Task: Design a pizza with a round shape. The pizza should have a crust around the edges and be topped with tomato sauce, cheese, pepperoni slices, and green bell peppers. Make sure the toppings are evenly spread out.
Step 164:
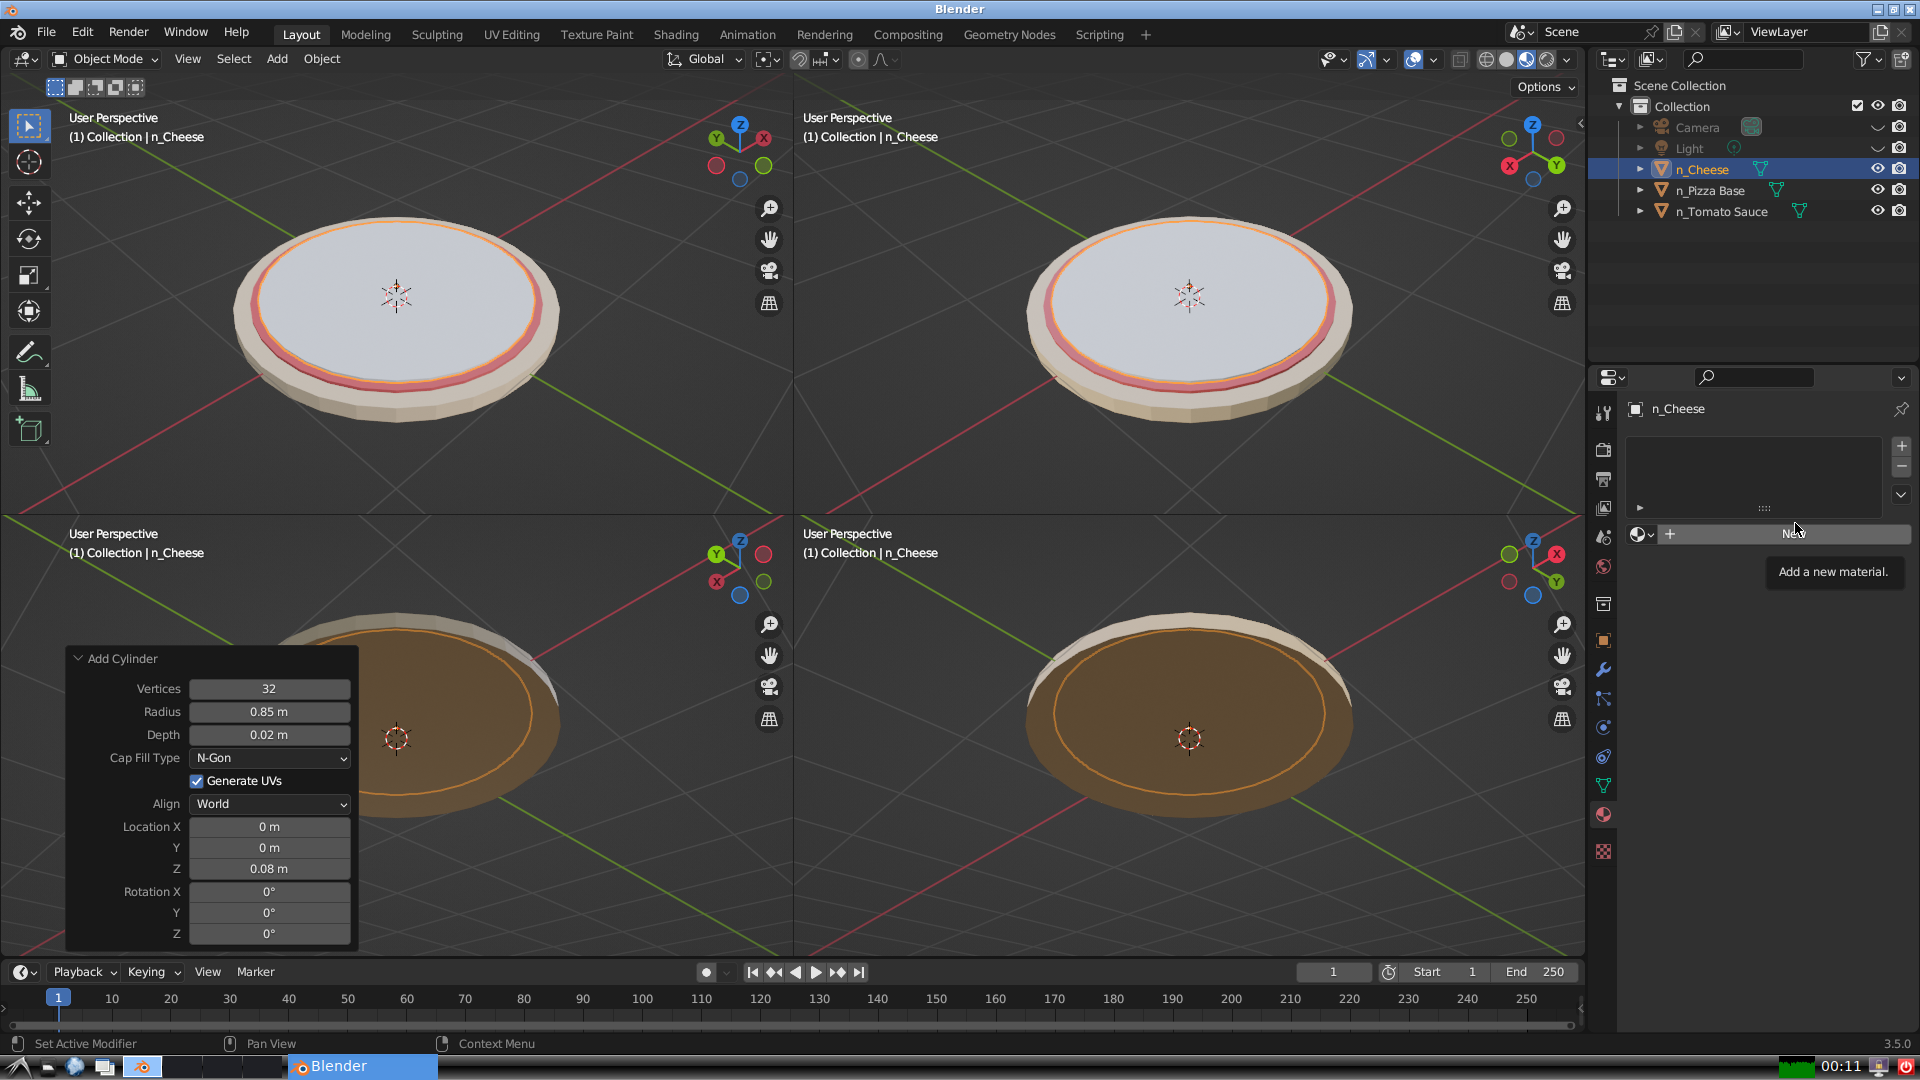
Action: click: no